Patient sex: M
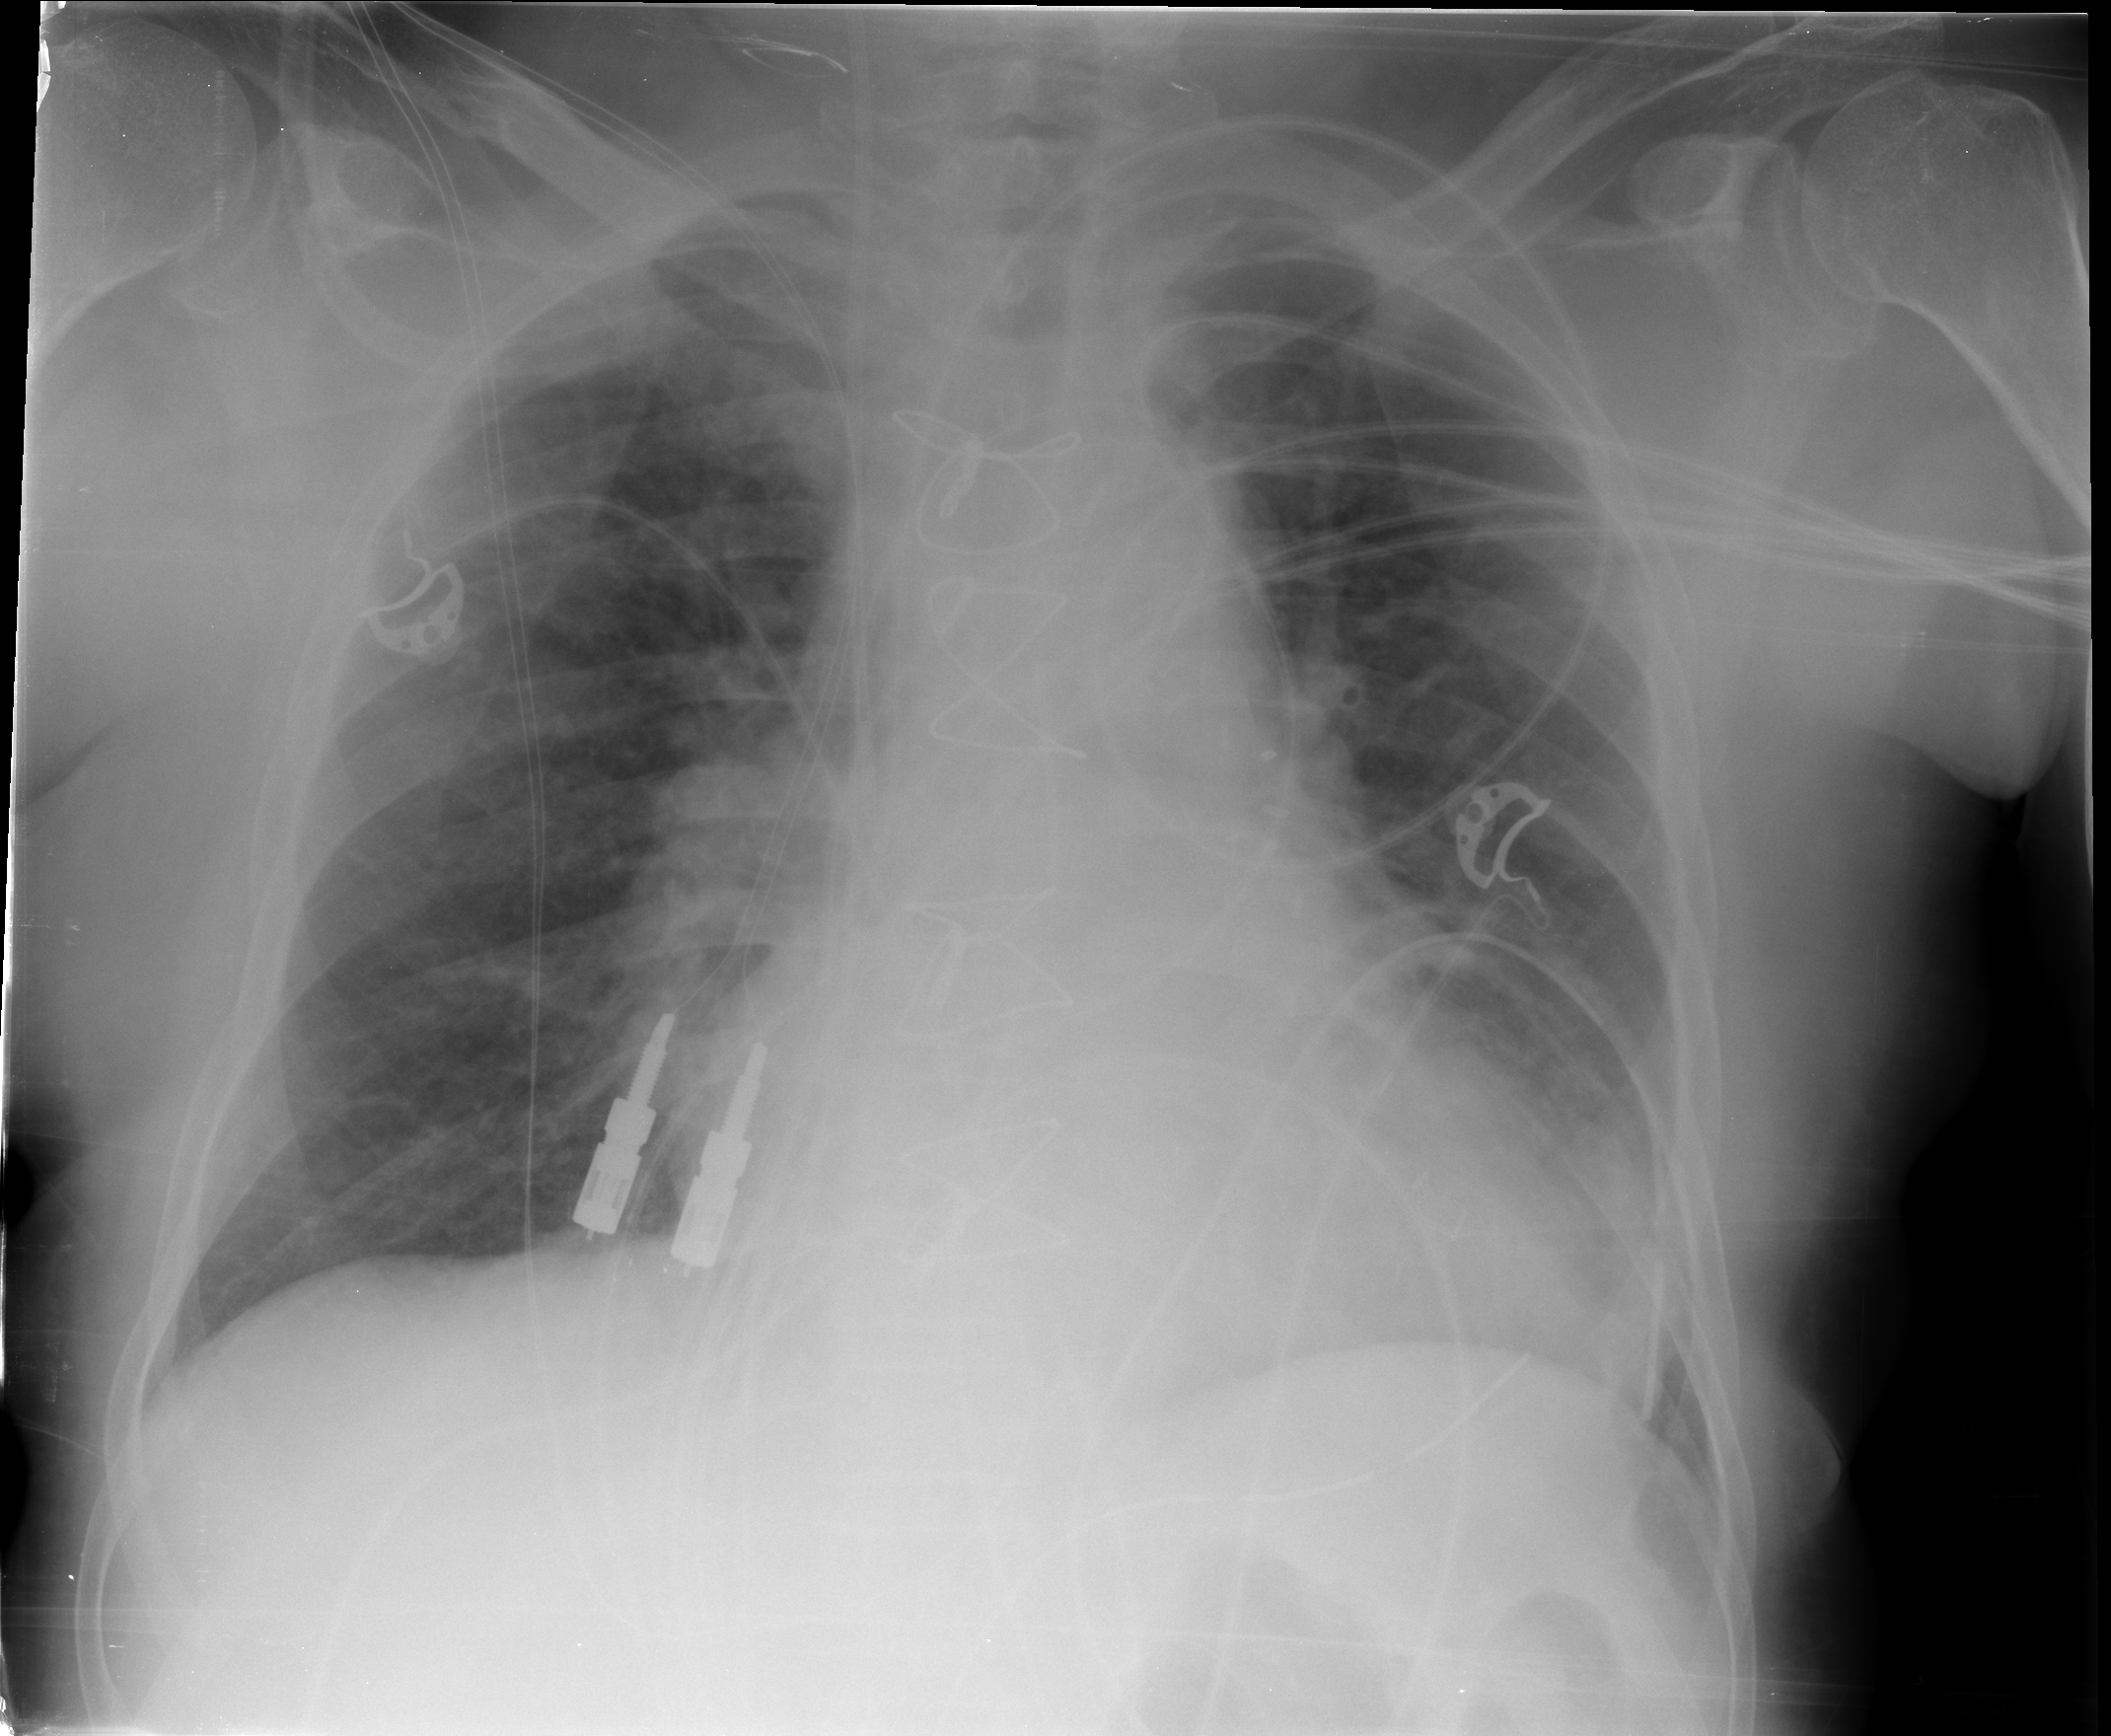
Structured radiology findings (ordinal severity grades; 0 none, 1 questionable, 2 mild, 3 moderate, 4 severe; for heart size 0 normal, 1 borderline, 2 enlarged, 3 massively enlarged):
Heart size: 0
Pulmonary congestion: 2
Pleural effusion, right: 0
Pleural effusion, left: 0
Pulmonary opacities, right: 0
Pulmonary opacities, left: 0
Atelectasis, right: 0
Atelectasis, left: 2